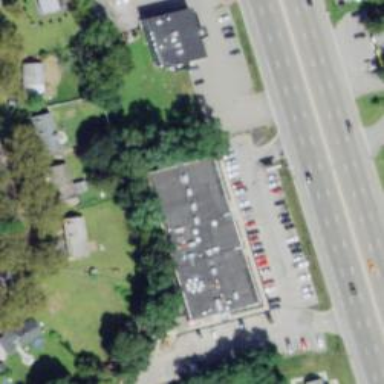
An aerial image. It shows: Building used as fitness center.